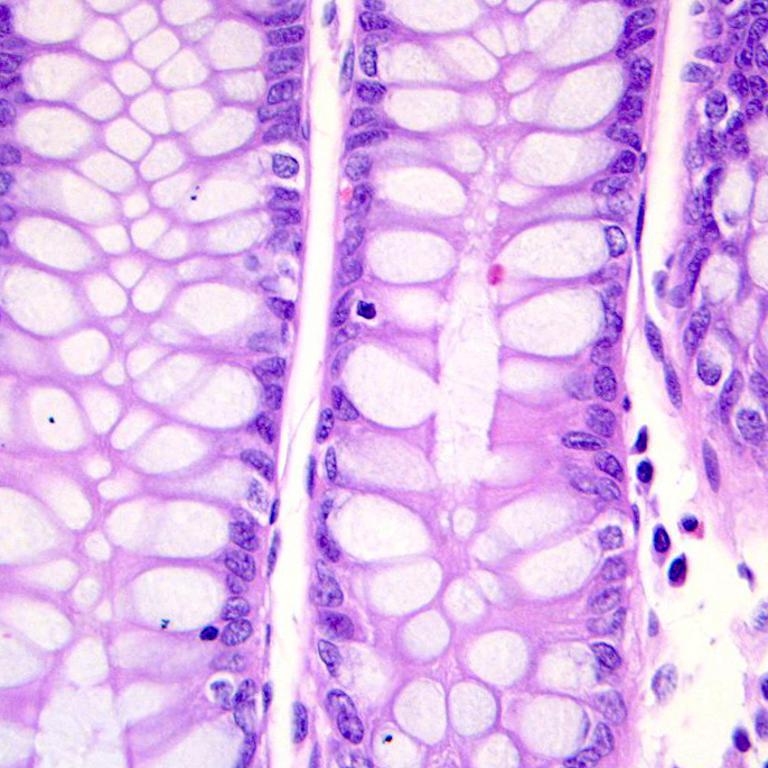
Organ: colon
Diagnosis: benign